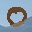
Label: 0